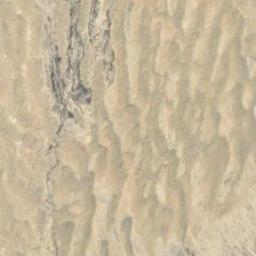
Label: desert